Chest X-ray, PA view. Patient: 70 years old, sex F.
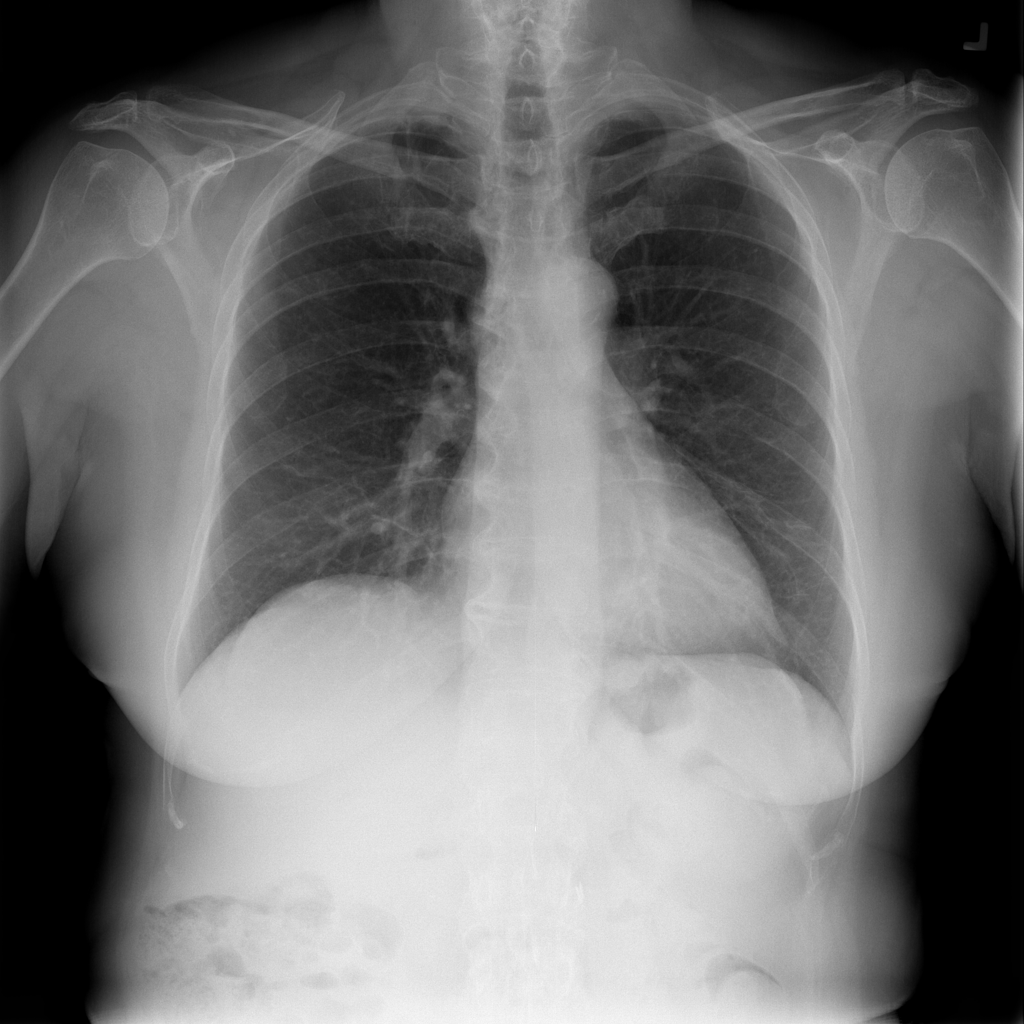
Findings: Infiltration